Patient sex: M
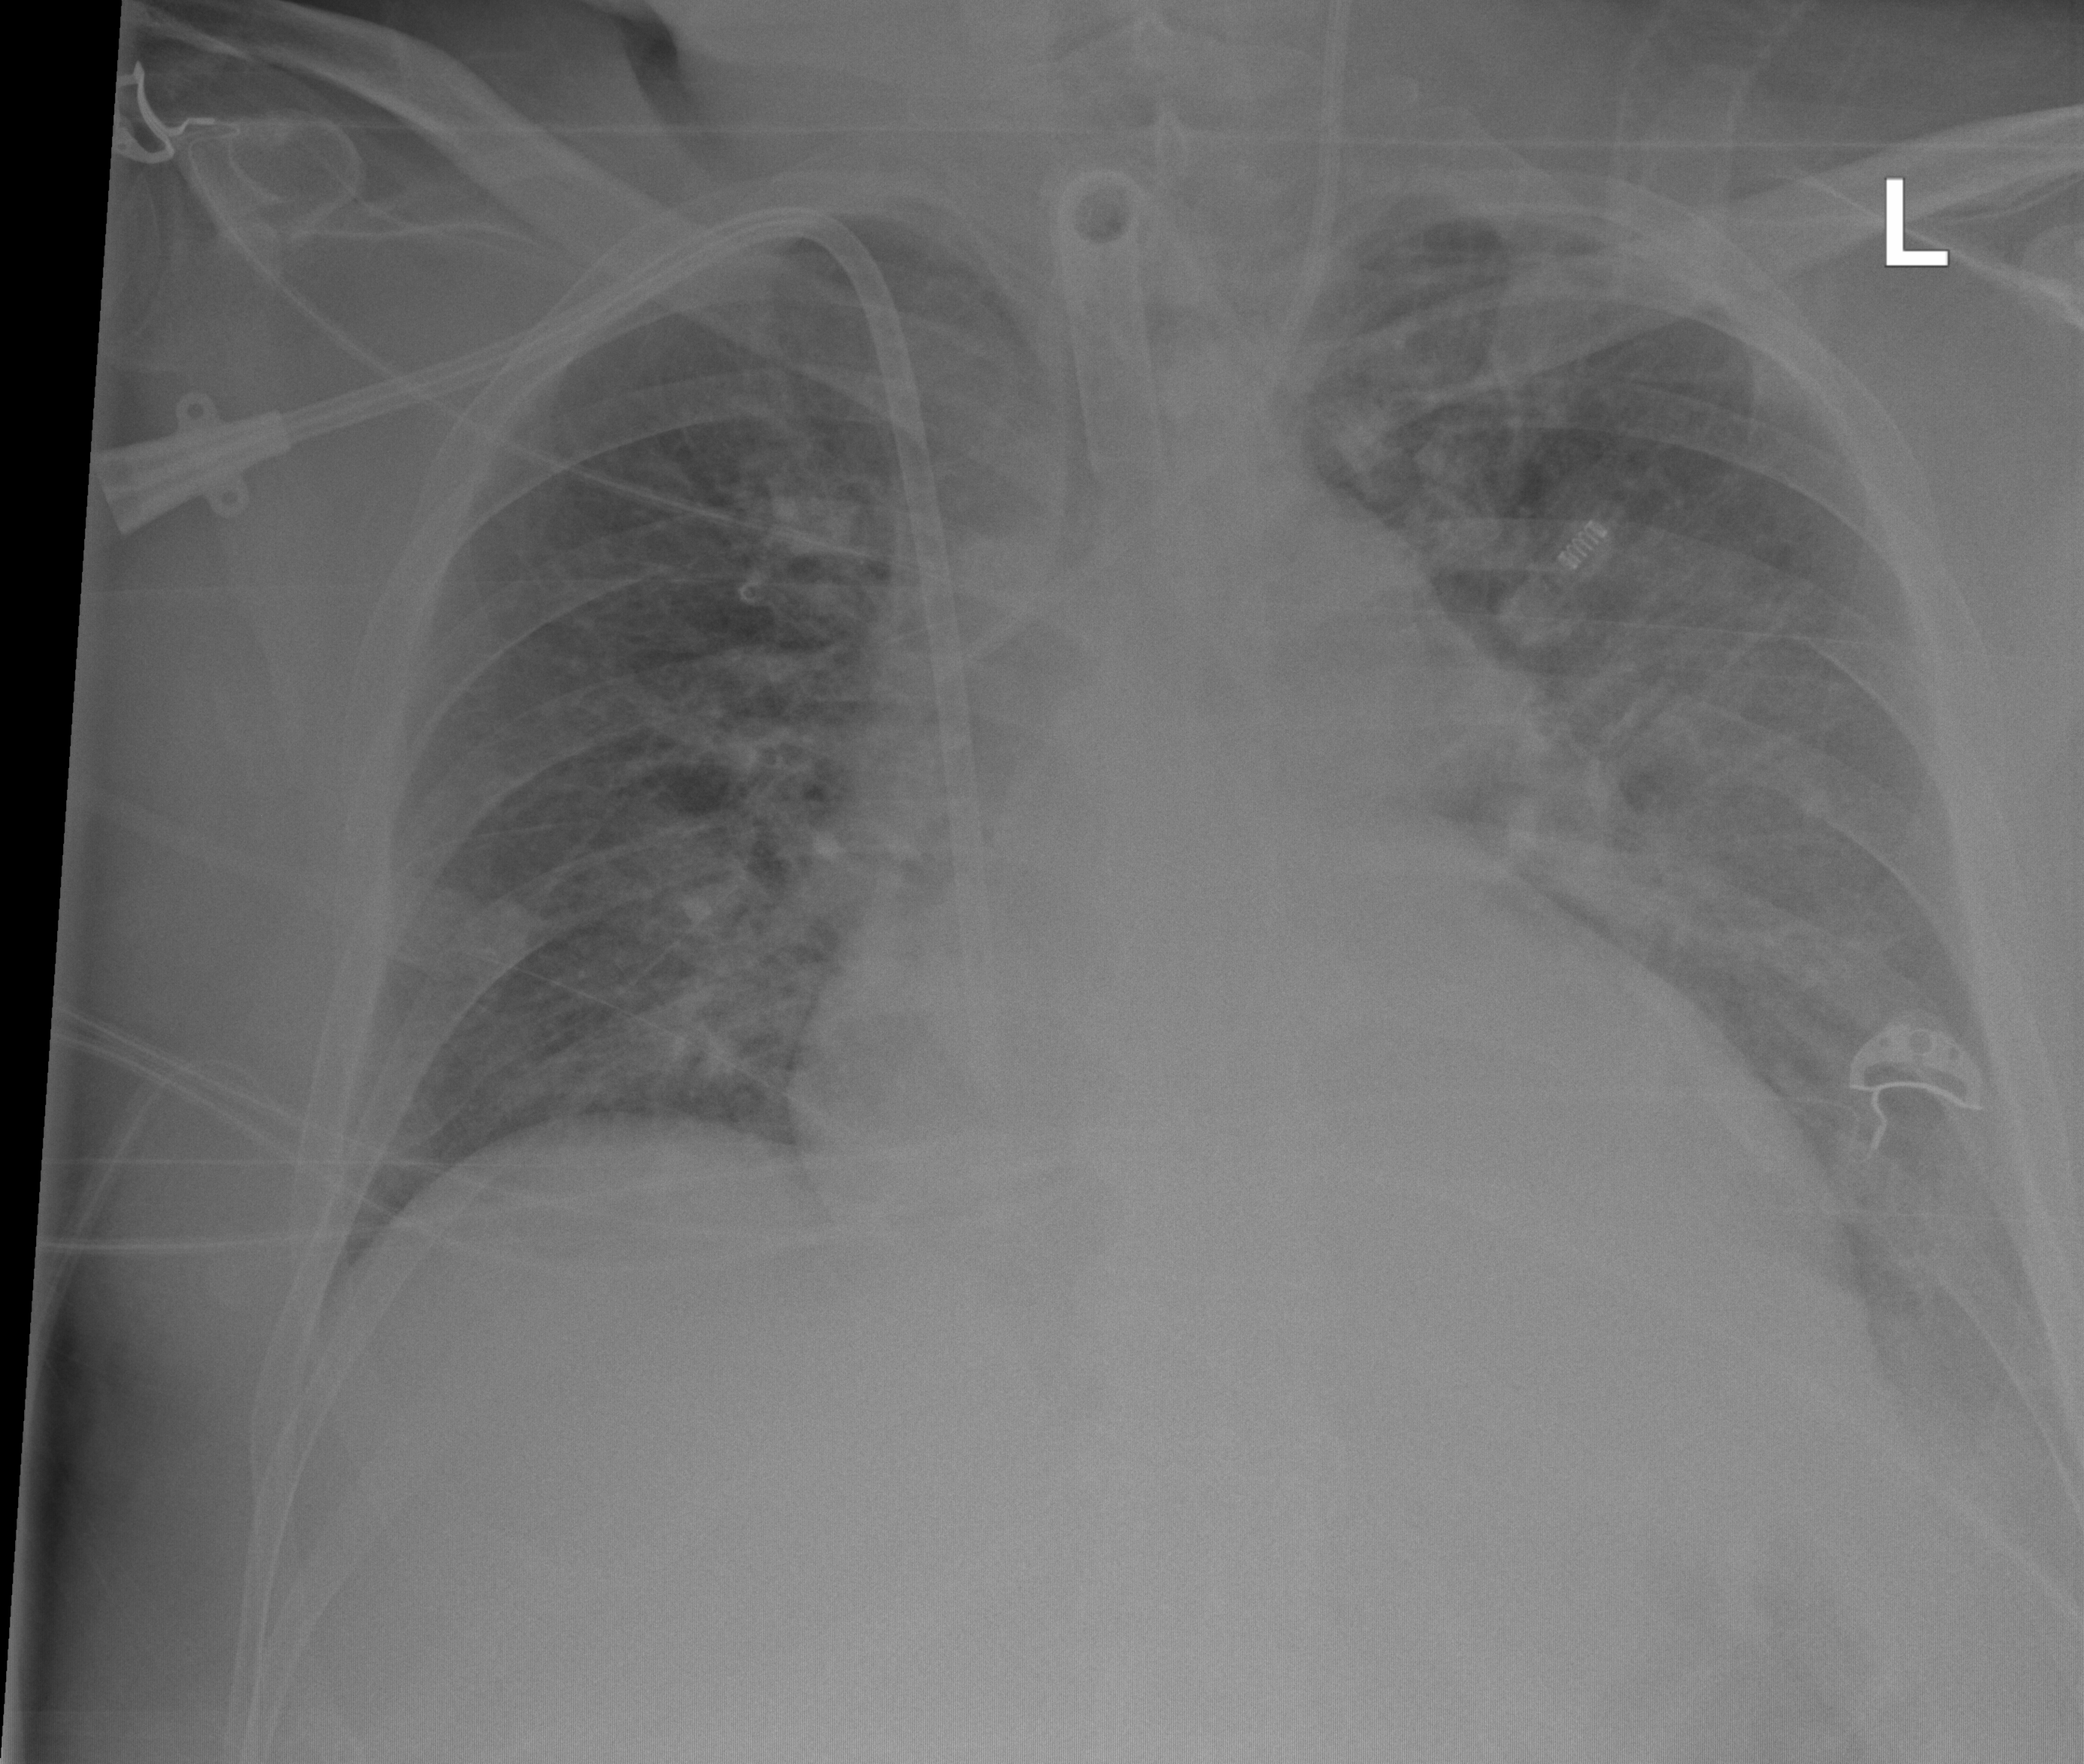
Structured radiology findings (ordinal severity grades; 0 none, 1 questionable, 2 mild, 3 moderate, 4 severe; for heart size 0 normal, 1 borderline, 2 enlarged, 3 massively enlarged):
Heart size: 2
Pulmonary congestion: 2
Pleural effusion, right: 0
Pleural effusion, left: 3
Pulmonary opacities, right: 1
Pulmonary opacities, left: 0
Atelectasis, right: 2
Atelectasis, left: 2